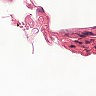
Metastatic tissue present: no